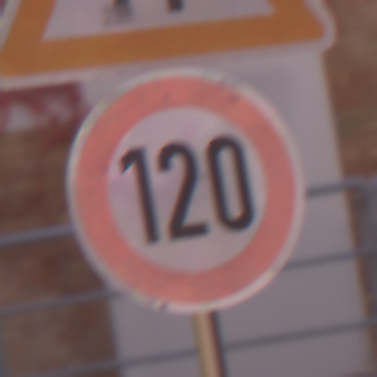
Verkehrszeichen: Geschwindigkeit120
Zusatzzeichen oben: EinseitigVerengteFahrbahnLinks
Umgebung: Outdoor, Urban
Tageszeit: MorningAfternoon
Wetter: Clear
Licht: Natural
Jahreszeit: NotSpecified
Kontrast: MediumContrast